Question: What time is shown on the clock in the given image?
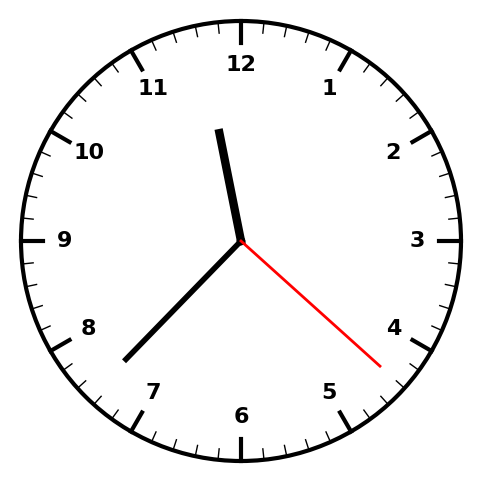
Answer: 11:37:22